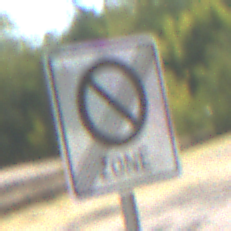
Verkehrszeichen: EndeEingeschraenktesHalteverbotZone
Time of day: Midday
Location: Outdoor (Nature)
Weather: Clear
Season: Summer
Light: Natural